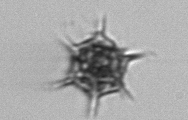
Label: Dictyocha